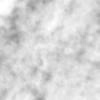
Label: no_change